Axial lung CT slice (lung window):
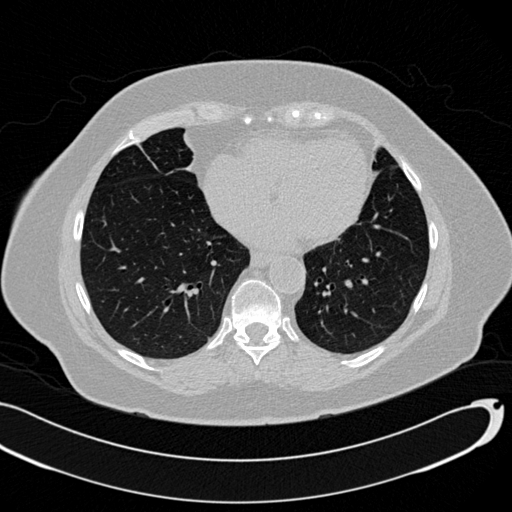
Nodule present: no